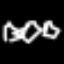
Label: octagon